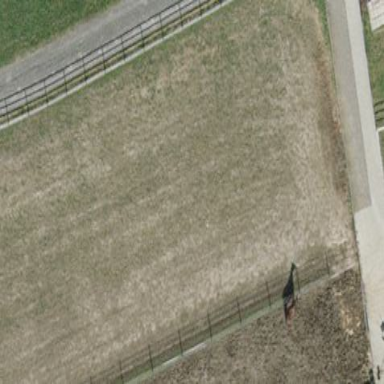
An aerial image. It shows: Equestrian pitch for leisure land use.